Question: I have a ListFragment in one of my views, I make a selection in the list and and I replace that fragment with another list. I then again make another selection in this list that replaces this list with another list but that third list always shows on top of the original list like it was never replaced, why would this happen, can I not go three levels deep when replacing fragments?
here is the layout of the view
'''
<?xml version="1.0" encoding="utf-8"?>
<LinearLayout xmlns:android="http://schemas.android.com/apk/res/android"
android:layout_width="match_parent"
android:layout_height="match_parent"
android:orientation="horizontal">
<fragment
android:id="@+id/frameOne"
android:name="com.tyczj.bowling.BowlersListFragment"
android:layout_width="300dp"
android:layout_height="match_parent"
android:background="@drawable/list_background_holo" />
<fragment android:name="com.tyczj.bowling.BowlerEntryFrag"
android:id="@+id/frameTwo"
android:layout_height="match_parent"
android:layout_width="fill_parent"/>
</LinearLayout>
'''
'frameOne' is the fragment that always gets replaced
an Item in the list is selected and I call to replace the list with a new one
'''
ft.replace(R.id.frameOne, infoLf).addToBackStack(null).commit();
'''
then another selection is made in that list so I replace it again like so
'''
ListFragment mBowlersBall = new BowlersBallList(bowlerID);
ft.replace(R.id.frameOne, mBowlersBall);
ft.addToBackStack(null).commit();
'''
and that is when it shows the two lists together like this

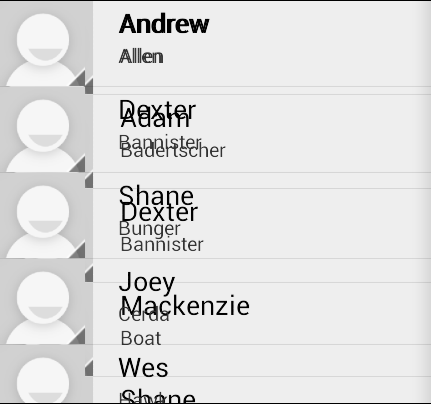
Answer: You aren't properly replacing the fragments.
First of all the documentation for the <URL> method is pretty clear and it states that the 'id' supplied to it should be the 'id' of the and not the 'id' of the 'Fragment' to be replaced like you do.
Second, you're mixing static fragments(declared in the xml layout) with dynamic ones(which are added at runtime), which you shouldn't be doing. If you're going to replace that 'Fragment' you'll need to declare that 'Fragment' in code and not in the xml layout(see <URL>.
So, instead of the 'frameOne' 'Fragment' insert a wrapper layout(like a 'FrameLayout' for example) with an 'id'. In the 'onCreate' method you'll add your initial 'Fragment'('BowlersListFragment') and then, based on a selection in that 'Fragment', you'll replace it by giving to the 'FragmentTransaction.replace()' method the 'id' of the wrapper layout and the new 'Fragment' instance.